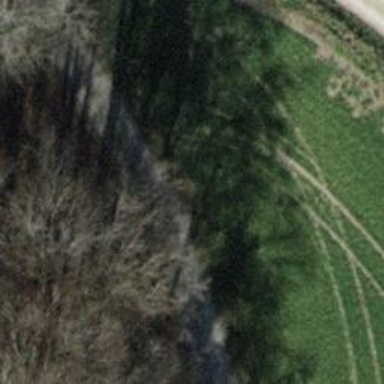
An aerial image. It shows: Unpaved track road.